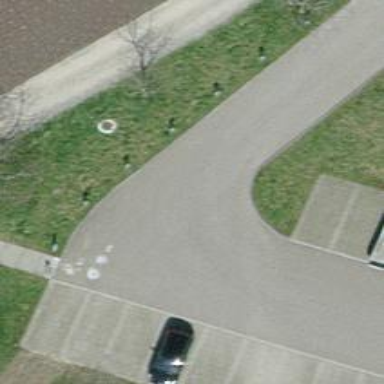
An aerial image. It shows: Road serving as parking aisle.